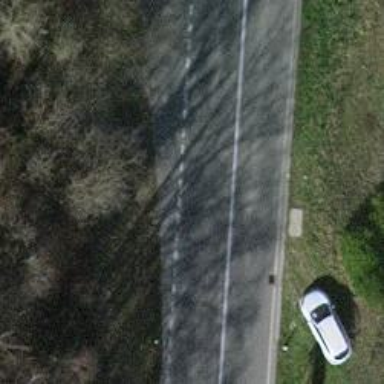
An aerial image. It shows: Bus stop equipped with public transport stop position.